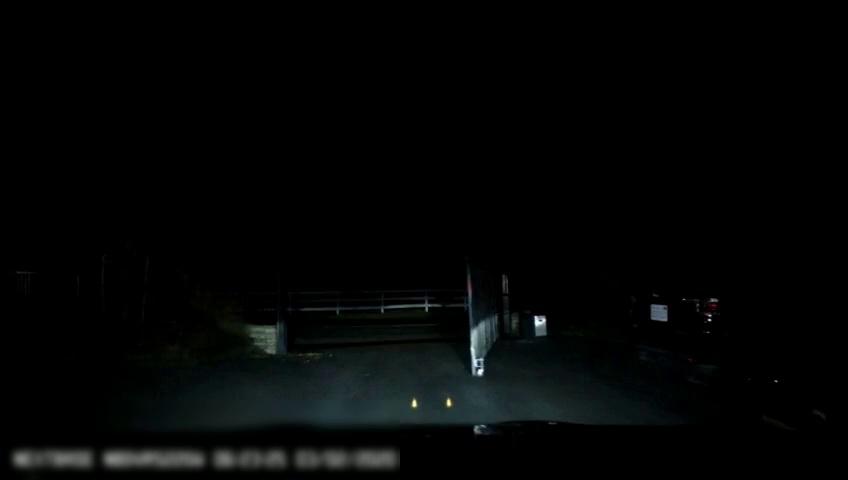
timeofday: Night
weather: Other
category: Drivable Space
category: Lanes | Alternate Lane